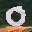
Label: 0